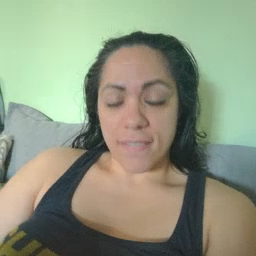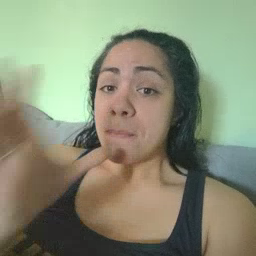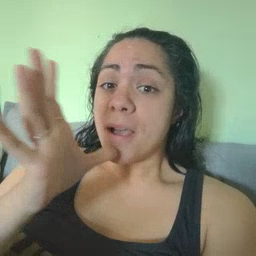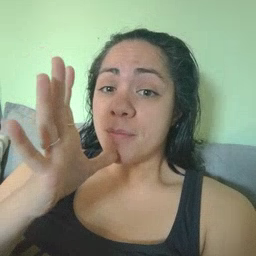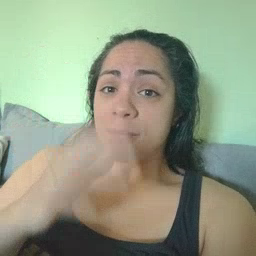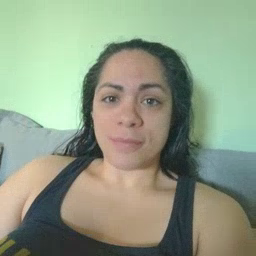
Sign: mom